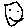
Label: smiley face